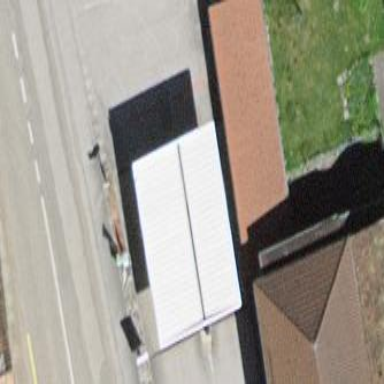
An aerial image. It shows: Building housing fuel station.